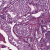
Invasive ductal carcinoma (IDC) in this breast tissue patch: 1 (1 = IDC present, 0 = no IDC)